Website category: jobs
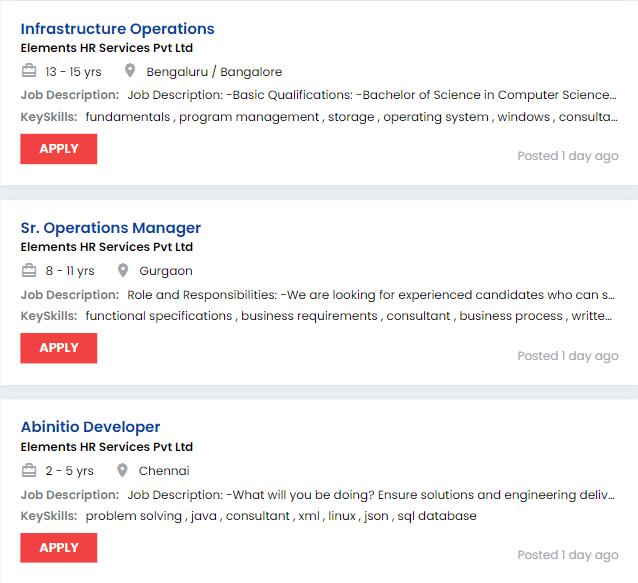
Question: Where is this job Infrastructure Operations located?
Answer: Bengaluru / Bangalore

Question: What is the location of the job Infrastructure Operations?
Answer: Bengaluru / Bangalore

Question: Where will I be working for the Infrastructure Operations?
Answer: Bengaluru / Bangalore

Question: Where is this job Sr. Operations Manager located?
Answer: Gurgaon

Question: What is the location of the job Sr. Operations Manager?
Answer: Gurgaon

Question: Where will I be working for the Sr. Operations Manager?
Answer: Gurgaon

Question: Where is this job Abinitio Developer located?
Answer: Chennai

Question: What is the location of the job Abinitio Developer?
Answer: Chennai

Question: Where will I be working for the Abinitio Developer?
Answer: Chennai

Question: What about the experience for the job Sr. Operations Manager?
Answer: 8 - 11 yrs

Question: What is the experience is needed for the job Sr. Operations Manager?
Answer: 8 - 11 yrs

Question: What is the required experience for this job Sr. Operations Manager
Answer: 8 - 11 yrs

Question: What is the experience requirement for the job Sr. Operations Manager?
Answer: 8 - 11 yrs

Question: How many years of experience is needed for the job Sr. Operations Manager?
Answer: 8 - 11 yrs

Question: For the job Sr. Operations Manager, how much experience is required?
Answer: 8 - 11 yrs

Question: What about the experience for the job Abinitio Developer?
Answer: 2 - 5 yrs

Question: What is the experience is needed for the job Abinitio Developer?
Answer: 2 - 5 yrs

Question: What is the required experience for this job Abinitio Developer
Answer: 2 - 5 yrs

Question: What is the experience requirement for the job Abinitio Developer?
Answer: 2 - 5 yrs

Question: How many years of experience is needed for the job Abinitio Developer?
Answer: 2 - 5 yrs

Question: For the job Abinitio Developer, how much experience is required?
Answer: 2 - 5 yrs

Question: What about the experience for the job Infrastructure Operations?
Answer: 13 - 15 yrs

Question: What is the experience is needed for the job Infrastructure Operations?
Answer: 13 - 15 yrs

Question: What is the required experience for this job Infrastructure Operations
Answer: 13 - 15 yrs

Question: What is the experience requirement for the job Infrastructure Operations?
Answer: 13 - 15 yrs

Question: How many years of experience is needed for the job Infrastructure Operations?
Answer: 13 - 15 yrs

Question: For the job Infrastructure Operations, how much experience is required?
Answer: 13 - 15 yrs

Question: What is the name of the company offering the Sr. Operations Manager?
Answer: Elements HR Services Pvt Ltd

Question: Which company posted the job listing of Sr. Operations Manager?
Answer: Elements HR Services Pvt Ltd

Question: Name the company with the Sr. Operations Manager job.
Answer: Elements HR Services Pvt Ltd

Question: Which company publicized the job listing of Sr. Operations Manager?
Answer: Elements HR Services Pvt Ltd

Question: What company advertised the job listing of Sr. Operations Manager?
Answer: Elements HR Services Pvt Ltd

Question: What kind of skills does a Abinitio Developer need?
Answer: problem solving , java , consultant , xml , linux , json , sql database

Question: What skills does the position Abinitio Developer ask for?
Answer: problem solving , java , consultant , xml , linux , json , sql database

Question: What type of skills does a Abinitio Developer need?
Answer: problem solving , java , consultant , xml , linux , json , sql database

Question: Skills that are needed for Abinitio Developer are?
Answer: problem solving , java , consultant , xml , linux , json , sql database

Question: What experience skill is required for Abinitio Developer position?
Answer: problem solving , java , consultant , xml , linux , json , sql database

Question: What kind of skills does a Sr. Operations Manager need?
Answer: functional specifications , business requirements , consultant , business process , written communication

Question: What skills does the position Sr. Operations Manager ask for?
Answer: functional specifications , business requirements , consultant , business process , written communication

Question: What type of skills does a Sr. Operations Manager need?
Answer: functional specifications , business requirements , consultant , business process , written communication

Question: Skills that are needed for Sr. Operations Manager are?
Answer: functional specifications , business requirements , consultant , business process , written communication

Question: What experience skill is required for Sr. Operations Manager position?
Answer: functional specifications , business requirements , consultant , business process , written communication

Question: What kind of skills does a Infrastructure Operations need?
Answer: fundamentals , program management , storage , operating system , windows , consultant , infrastructure

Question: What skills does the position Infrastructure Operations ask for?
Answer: fundamentals , program management , storage , operating system , windows , consultant , infrastructure

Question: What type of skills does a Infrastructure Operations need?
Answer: fundamentals , program management , storage , operating system , windows , consultant , infrastructure

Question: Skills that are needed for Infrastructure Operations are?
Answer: fundamentals , program management , storage , operating system , windows , consultant , infrastructure

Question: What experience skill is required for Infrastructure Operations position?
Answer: fundamentals , program management , storage , operating system , windows , consultant , infrastructure